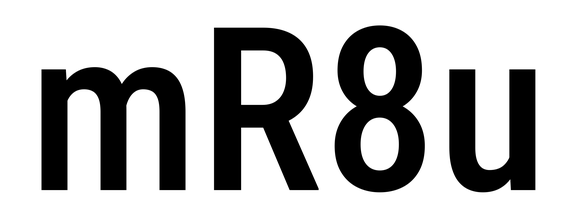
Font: Roboto_Condensed_Medium